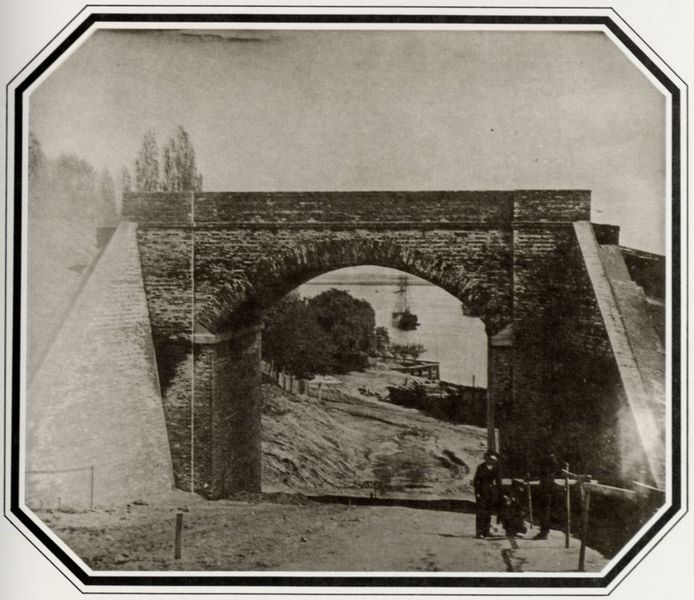
Titel: Blick durch die Brücke der geneigten Ebene auf Neumühlen, Altona-Neumühlen
Künstler: Carl Ferdinand Stelzner
Standort: Hamburg
Institution: Altonaer Museum
Schlagwörter: baum, himmel, mann, meer, wasser, weiß, wolken, bäume, fluss, landschaft, menschen, sand, see, ufer, grau, holz, männer, pfeiler, schwarz, strasse, weg, alt, mütze, mensch, rahmen, stein, steine, brücke, kind, boot, rund, schiff, papier, bogen, mauer, hafen, durchgang, geländer, tor, foto, fotografie, torbogen, schwarzweiß, kreuze, reise, scwarz, chrom, barke, seilbahn, lem, kalyotypie